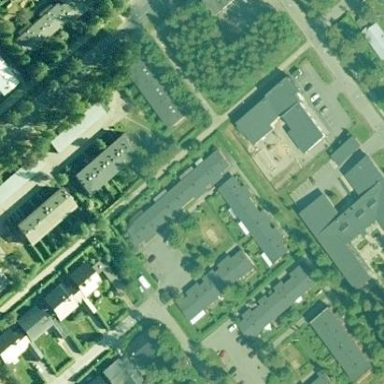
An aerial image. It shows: Terrace building.